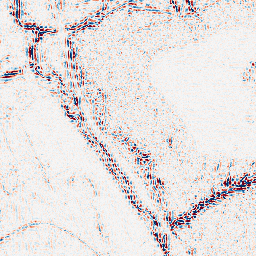
Category: wavelet
Decomposition family: wavelet_dwt
Decomposition parameters: wavelet: db4
level: 2
Upsampling method: quartic
Upsampling parameters: scale: 8
Upsampling scale: 8